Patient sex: M
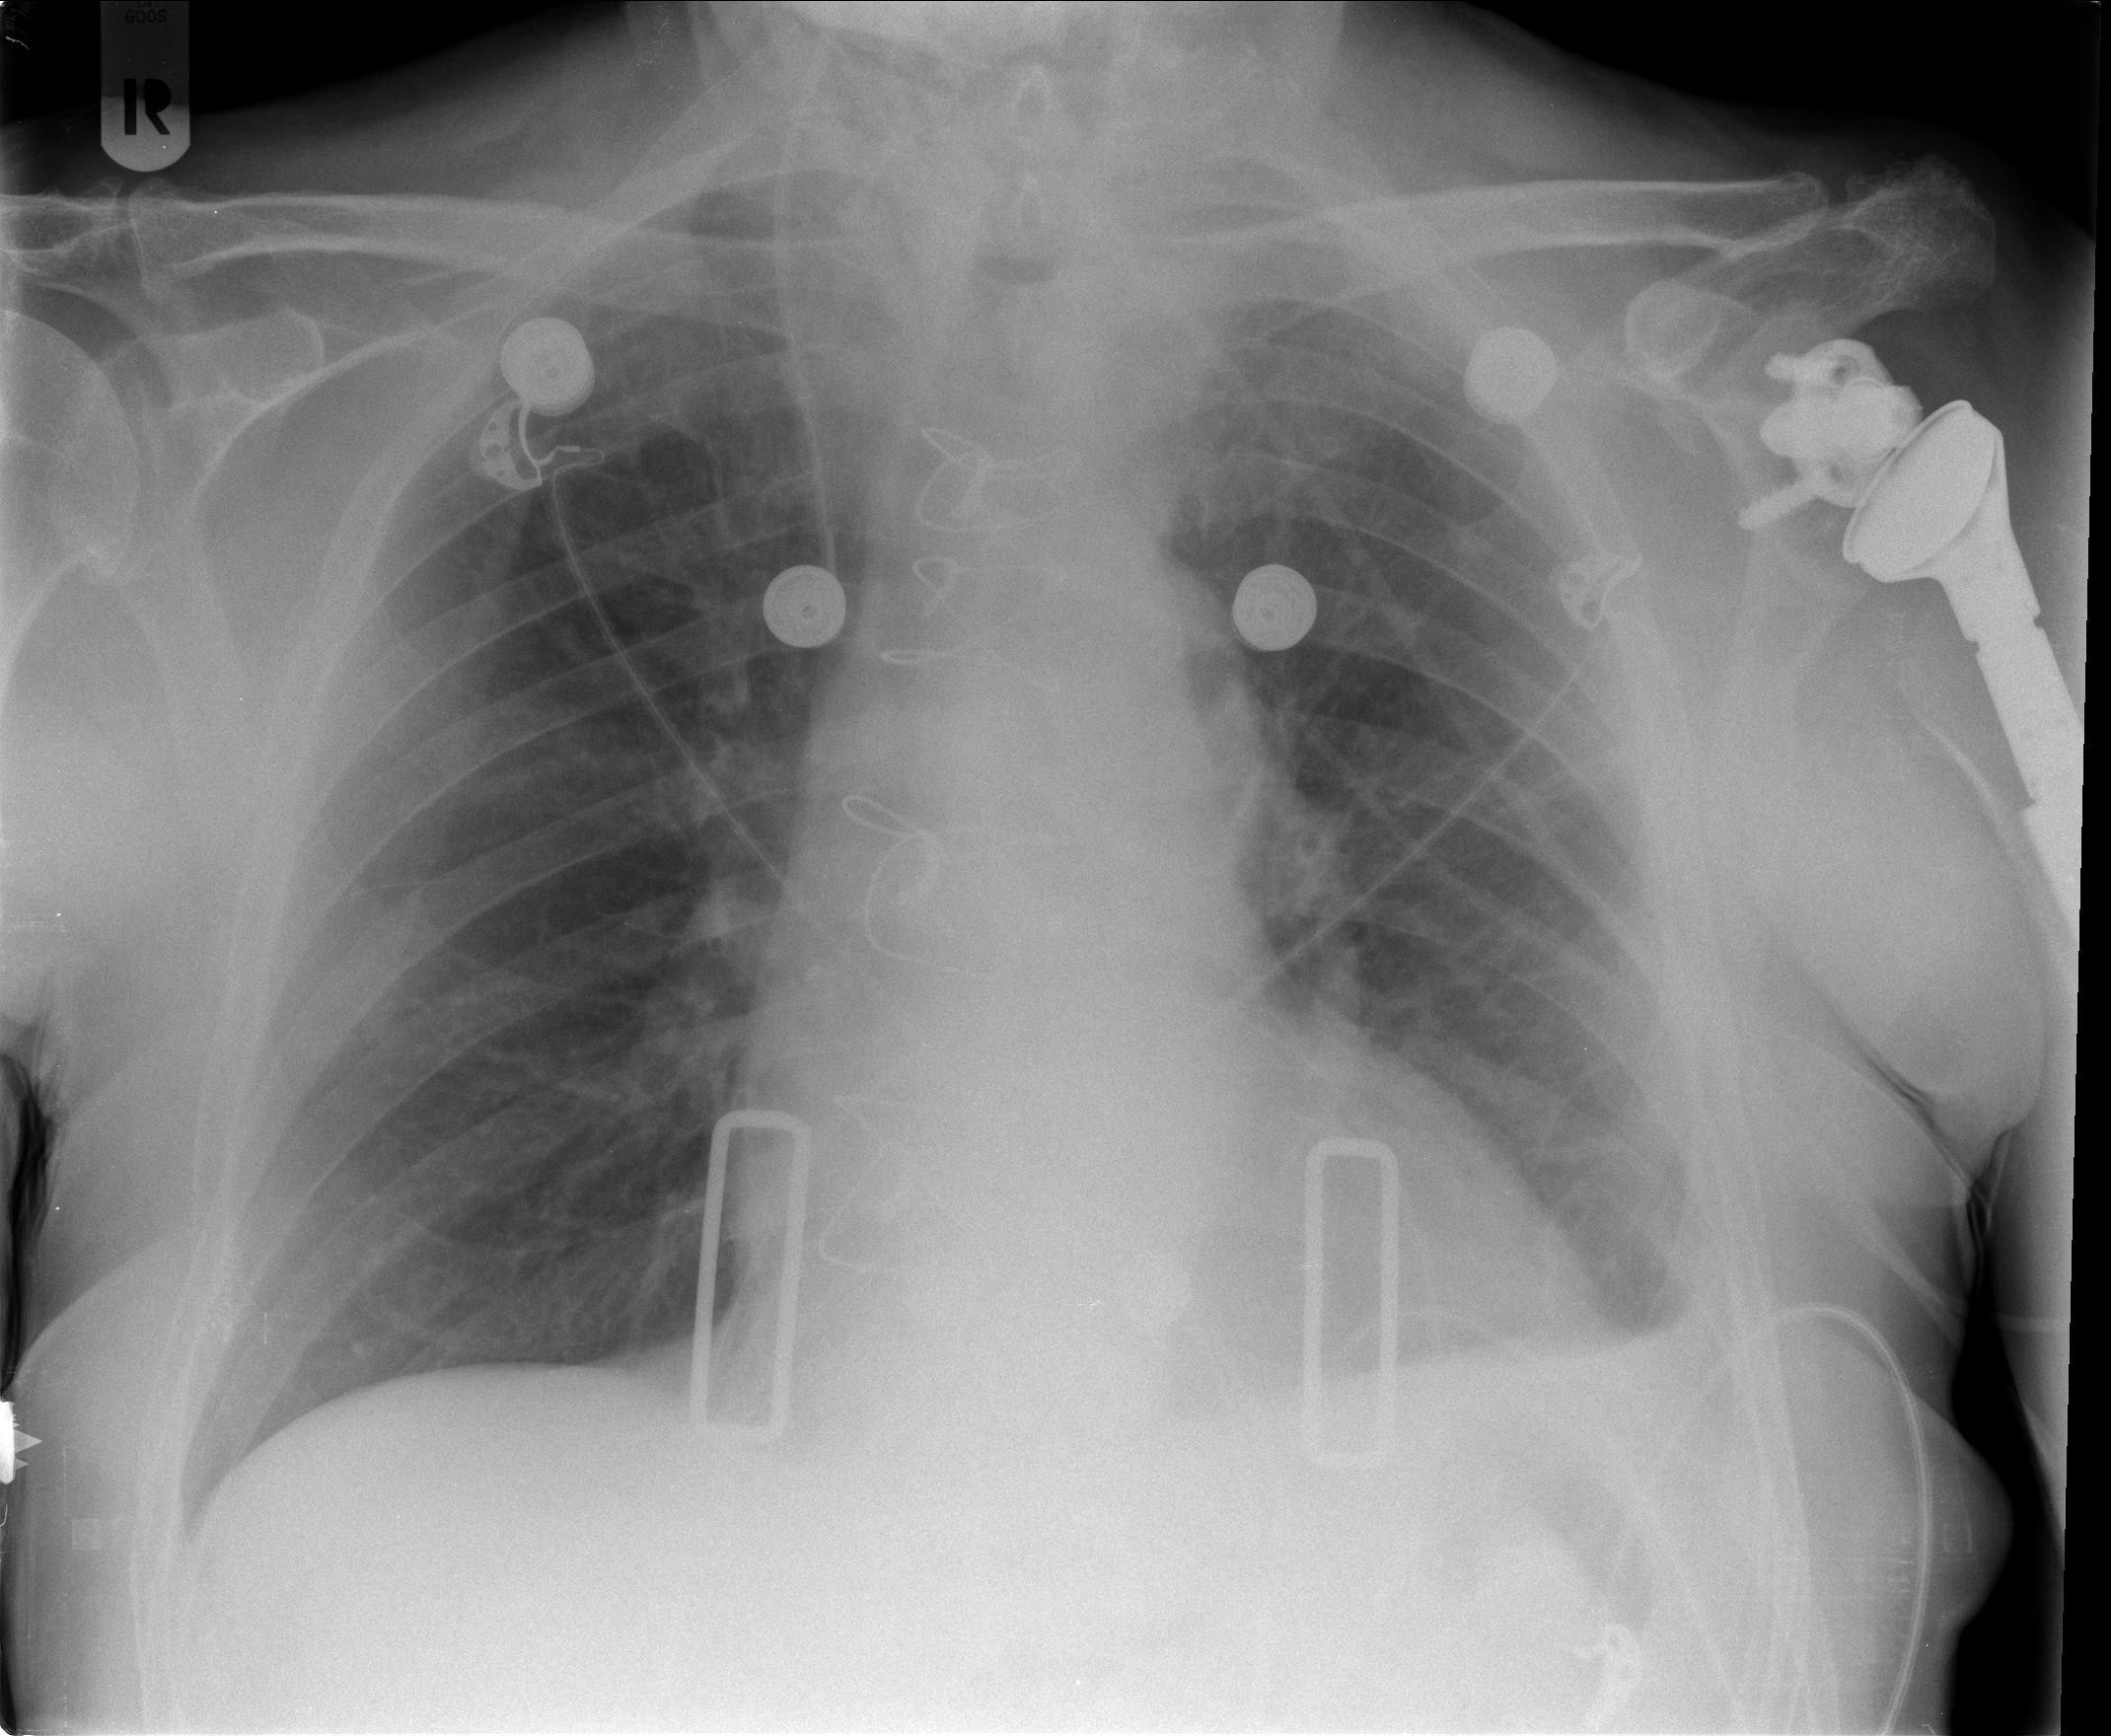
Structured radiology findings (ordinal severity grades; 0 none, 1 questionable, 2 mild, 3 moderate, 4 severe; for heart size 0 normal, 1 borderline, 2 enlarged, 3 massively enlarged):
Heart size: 0
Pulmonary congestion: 0
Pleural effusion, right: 0
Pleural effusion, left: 2
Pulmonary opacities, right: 0
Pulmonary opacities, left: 0
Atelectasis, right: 0
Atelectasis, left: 2